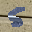
Label: 5